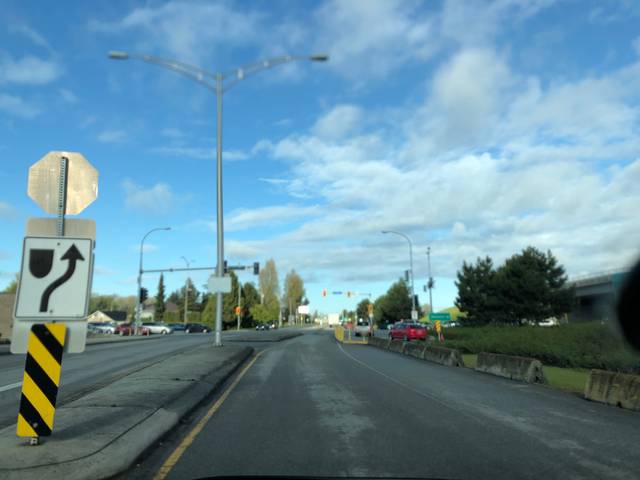
Region: Canada
Coordinates: 49.192, -123.141